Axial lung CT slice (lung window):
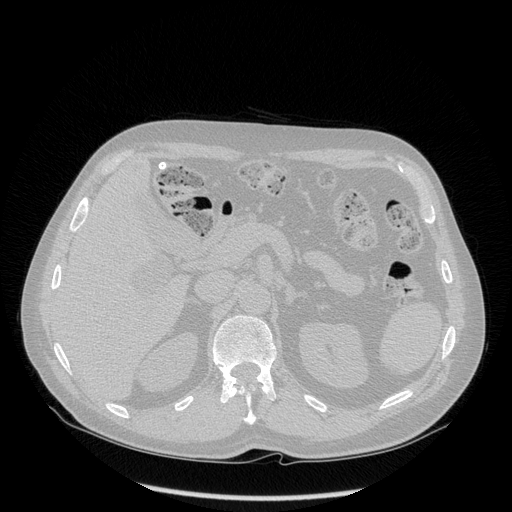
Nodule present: no